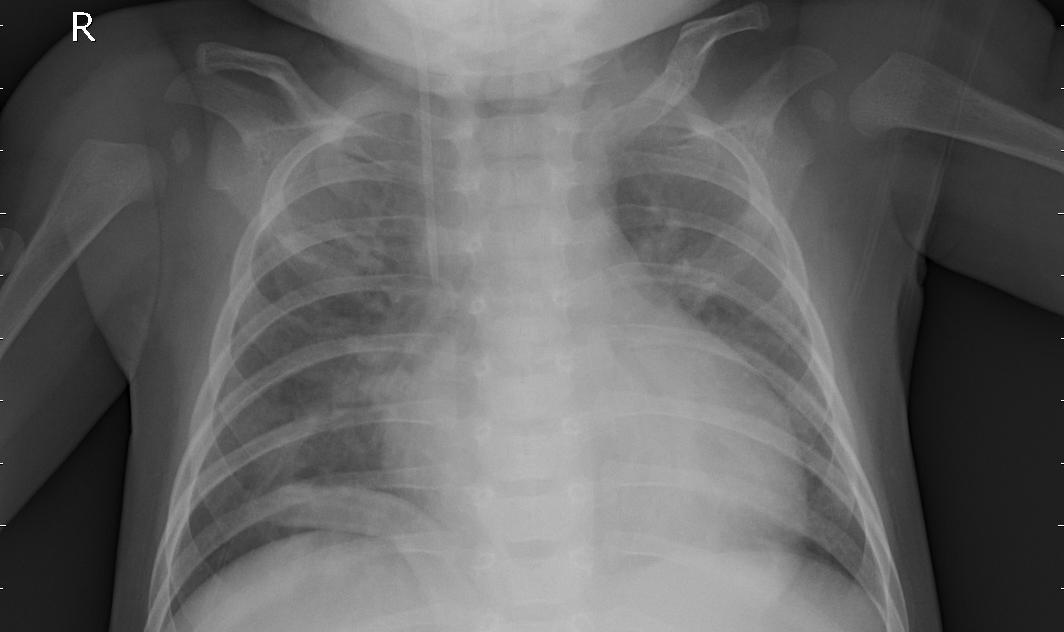
Diagnosis: PNEUMONIA